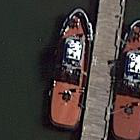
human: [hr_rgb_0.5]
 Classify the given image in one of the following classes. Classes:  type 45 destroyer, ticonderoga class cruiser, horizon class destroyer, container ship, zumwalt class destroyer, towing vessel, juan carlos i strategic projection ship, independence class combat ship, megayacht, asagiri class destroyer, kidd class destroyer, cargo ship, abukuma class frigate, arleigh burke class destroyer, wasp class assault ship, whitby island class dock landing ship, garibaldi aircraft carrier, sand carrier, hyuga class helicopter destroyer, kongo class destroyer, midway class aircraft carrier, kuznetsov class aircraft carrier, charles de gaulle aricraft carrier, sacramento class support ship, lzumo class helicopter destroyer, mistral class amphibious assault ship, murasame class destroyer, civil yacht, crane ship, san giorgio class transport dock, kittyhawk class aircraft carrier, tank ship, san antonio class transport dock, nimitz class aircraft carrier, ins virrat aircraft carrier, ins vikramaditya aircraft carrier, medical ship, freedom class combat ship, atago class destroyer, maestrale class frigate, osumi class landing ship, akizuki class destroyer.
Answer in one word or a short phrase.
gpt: Towing vessel